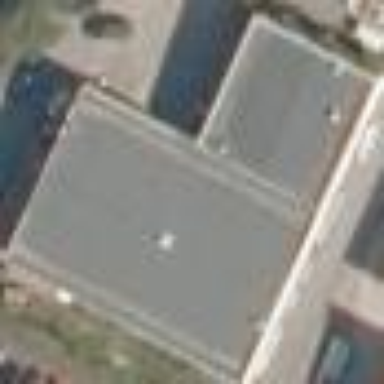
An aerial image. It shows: Industrial building.